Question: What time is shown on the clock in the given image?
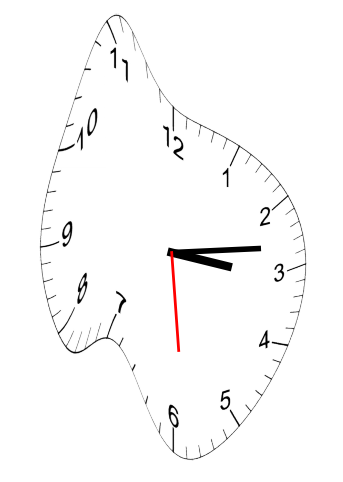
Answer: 03:13:29